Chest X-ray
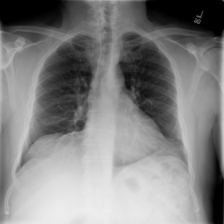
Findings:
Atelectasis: negative
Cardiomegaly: negative
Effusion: negative
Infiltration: positive
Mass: negative
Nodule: negative
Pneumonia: negative
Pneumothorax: negative
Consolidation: negative
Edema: negative
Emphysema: negative
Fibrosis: negative
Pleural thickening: negative
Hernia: negative